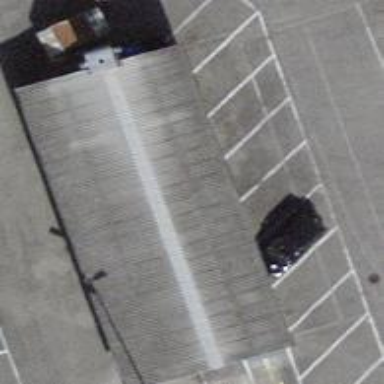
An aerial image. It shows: Shed.